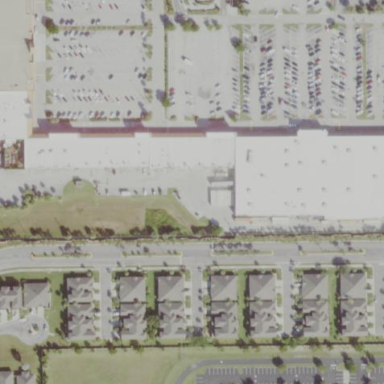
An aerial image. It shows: Retail area.